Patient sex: M
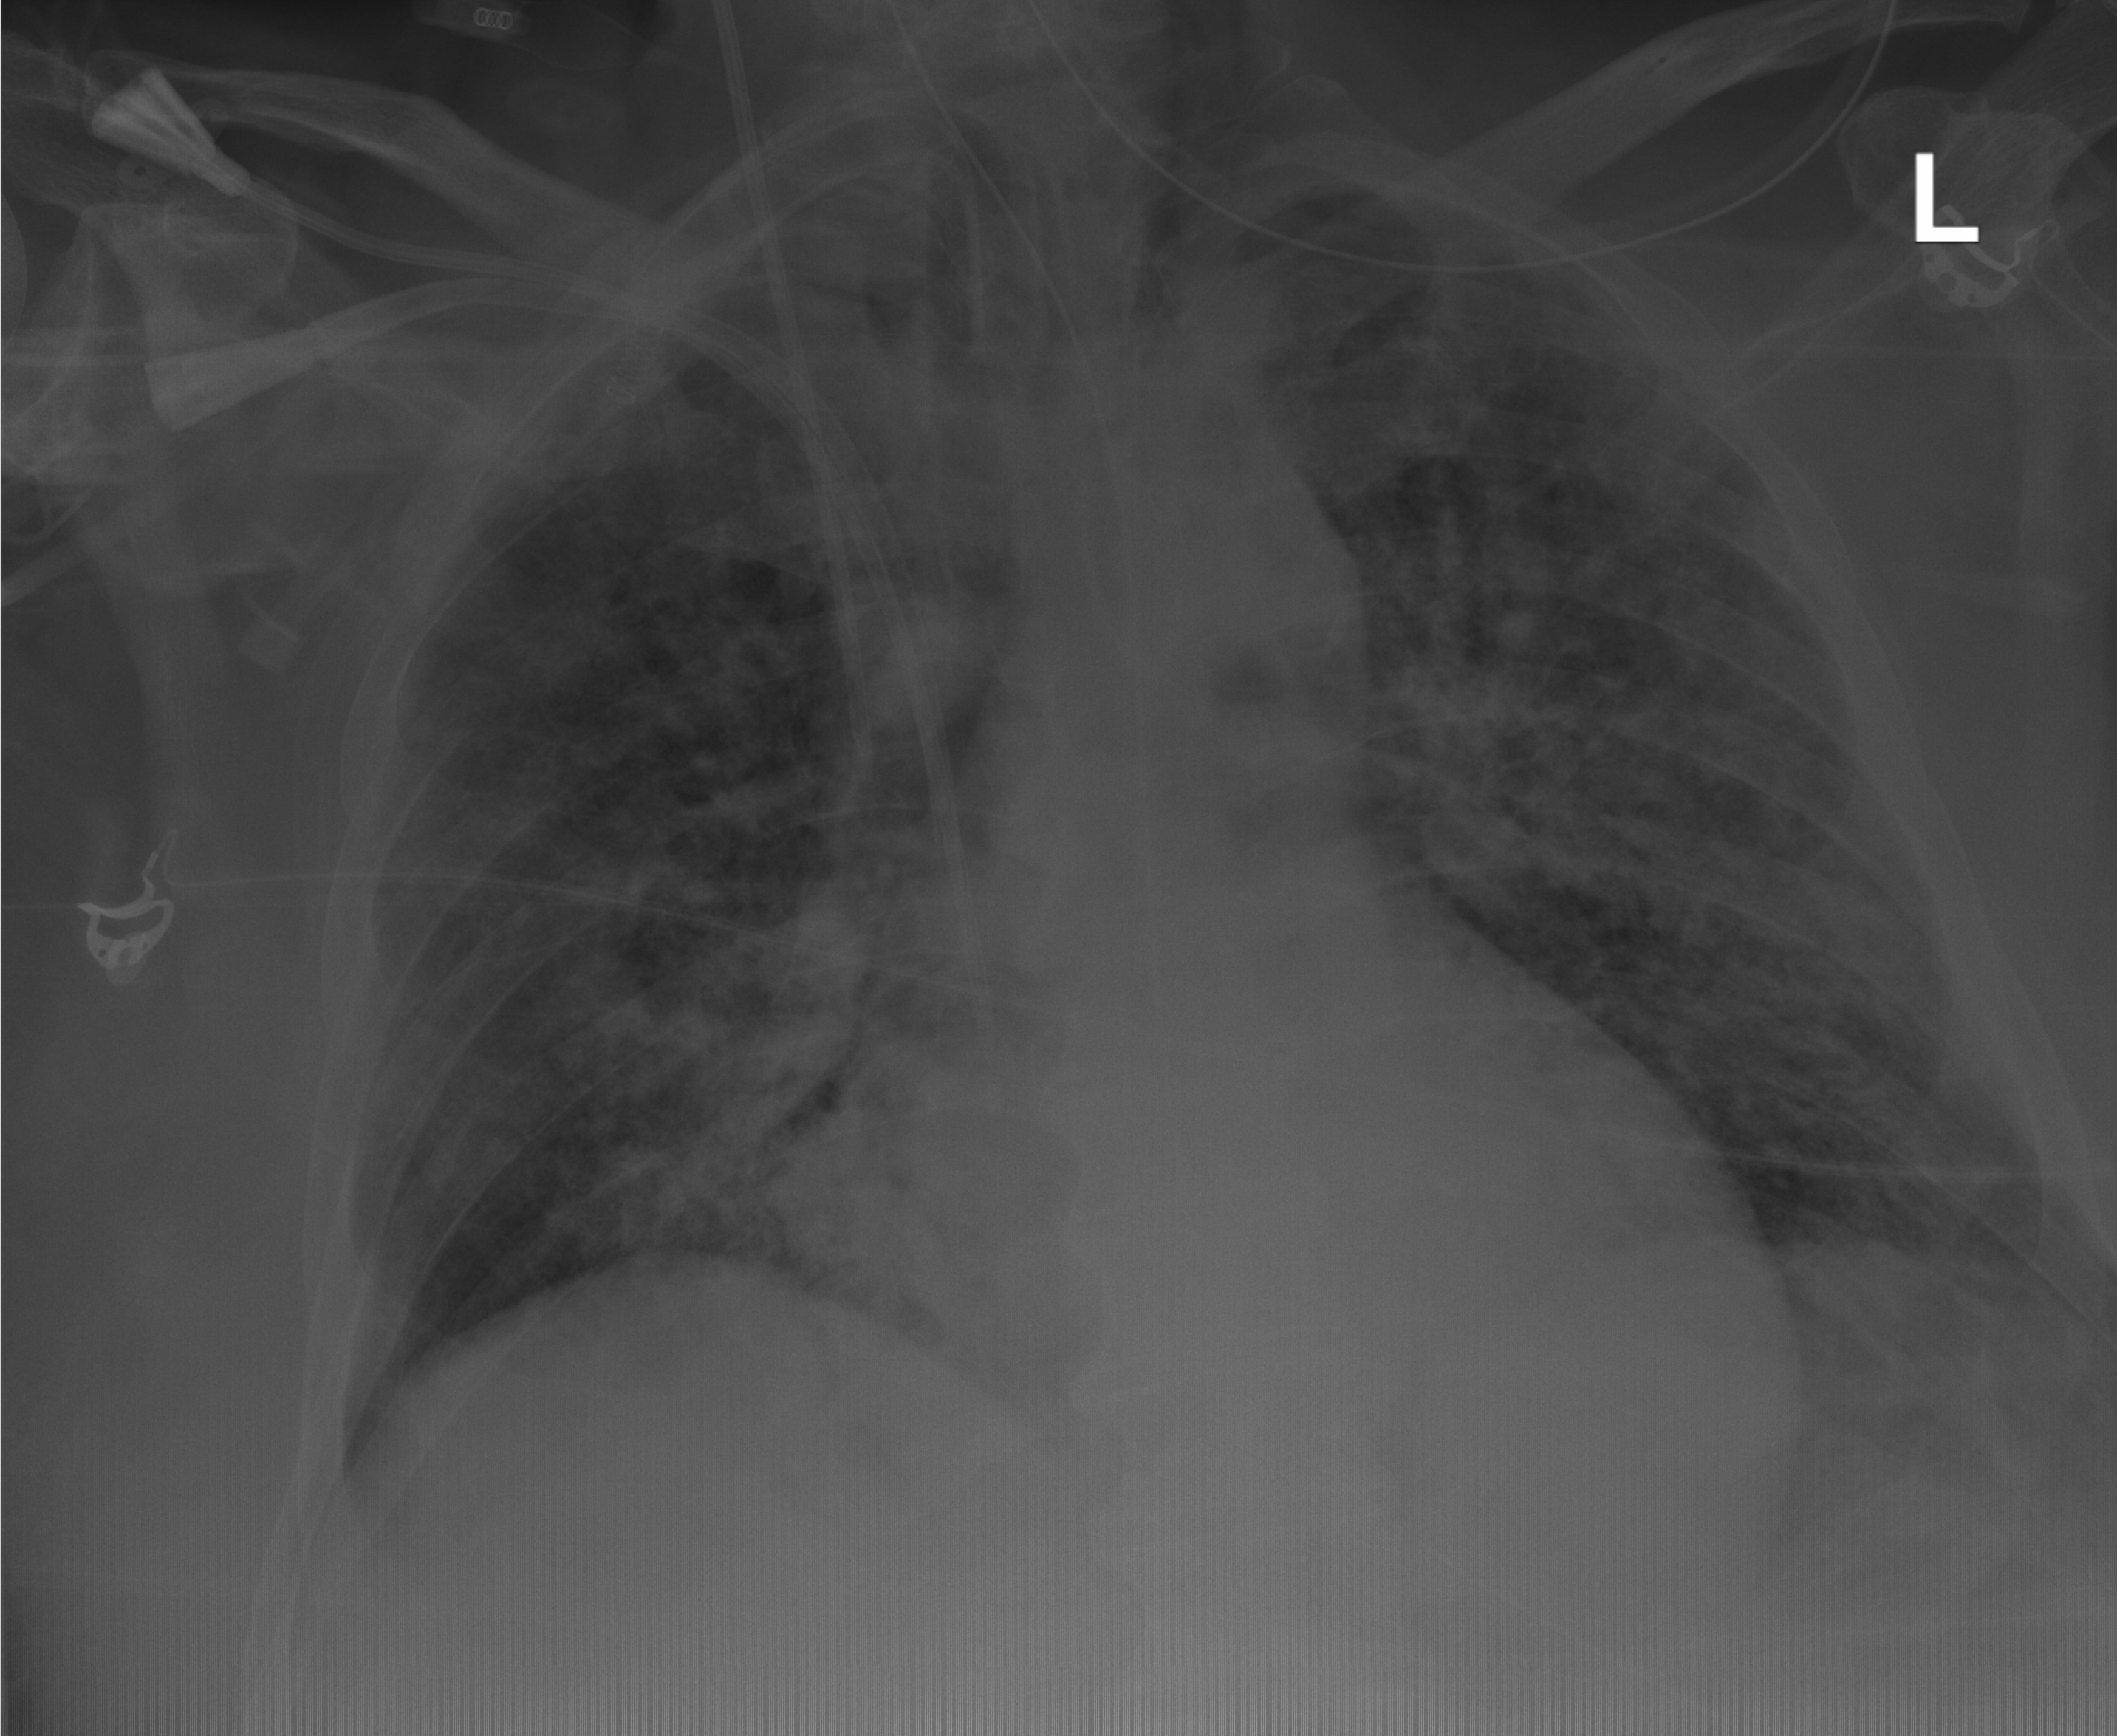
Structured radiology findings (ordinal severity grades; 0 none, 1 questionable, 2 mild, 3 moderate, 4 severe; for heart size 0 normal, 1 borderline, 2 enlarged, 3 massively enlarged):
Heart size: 2
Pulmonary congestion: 2
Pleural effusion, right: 0
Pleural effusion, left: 0
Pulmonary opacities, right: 4
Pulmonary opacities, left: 4
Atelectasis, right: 0
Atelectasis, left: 0